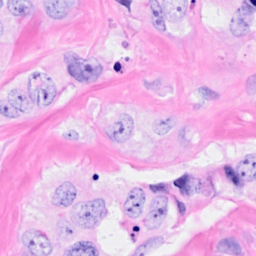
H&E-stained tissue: Breast